Aerial crown-view tile of a tropical tree (Barro Colorado Island, Panama), acquired 20240918:
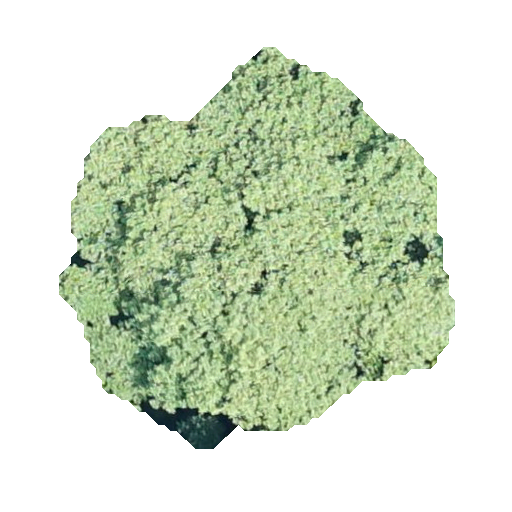
Species: Hieronyma alchorneoides
GBIF accepted scientific name: Hieronyma alchorneoides
Crown area: 170.285 m²